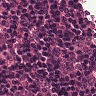
Metastatic tissue present: no